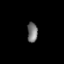
Tissue: lung
Cell type: Endothelial cells
Senescence score: 0.5963
Nuclear area (px): 203
Mean DAPI intensity: 116.532